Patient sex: M
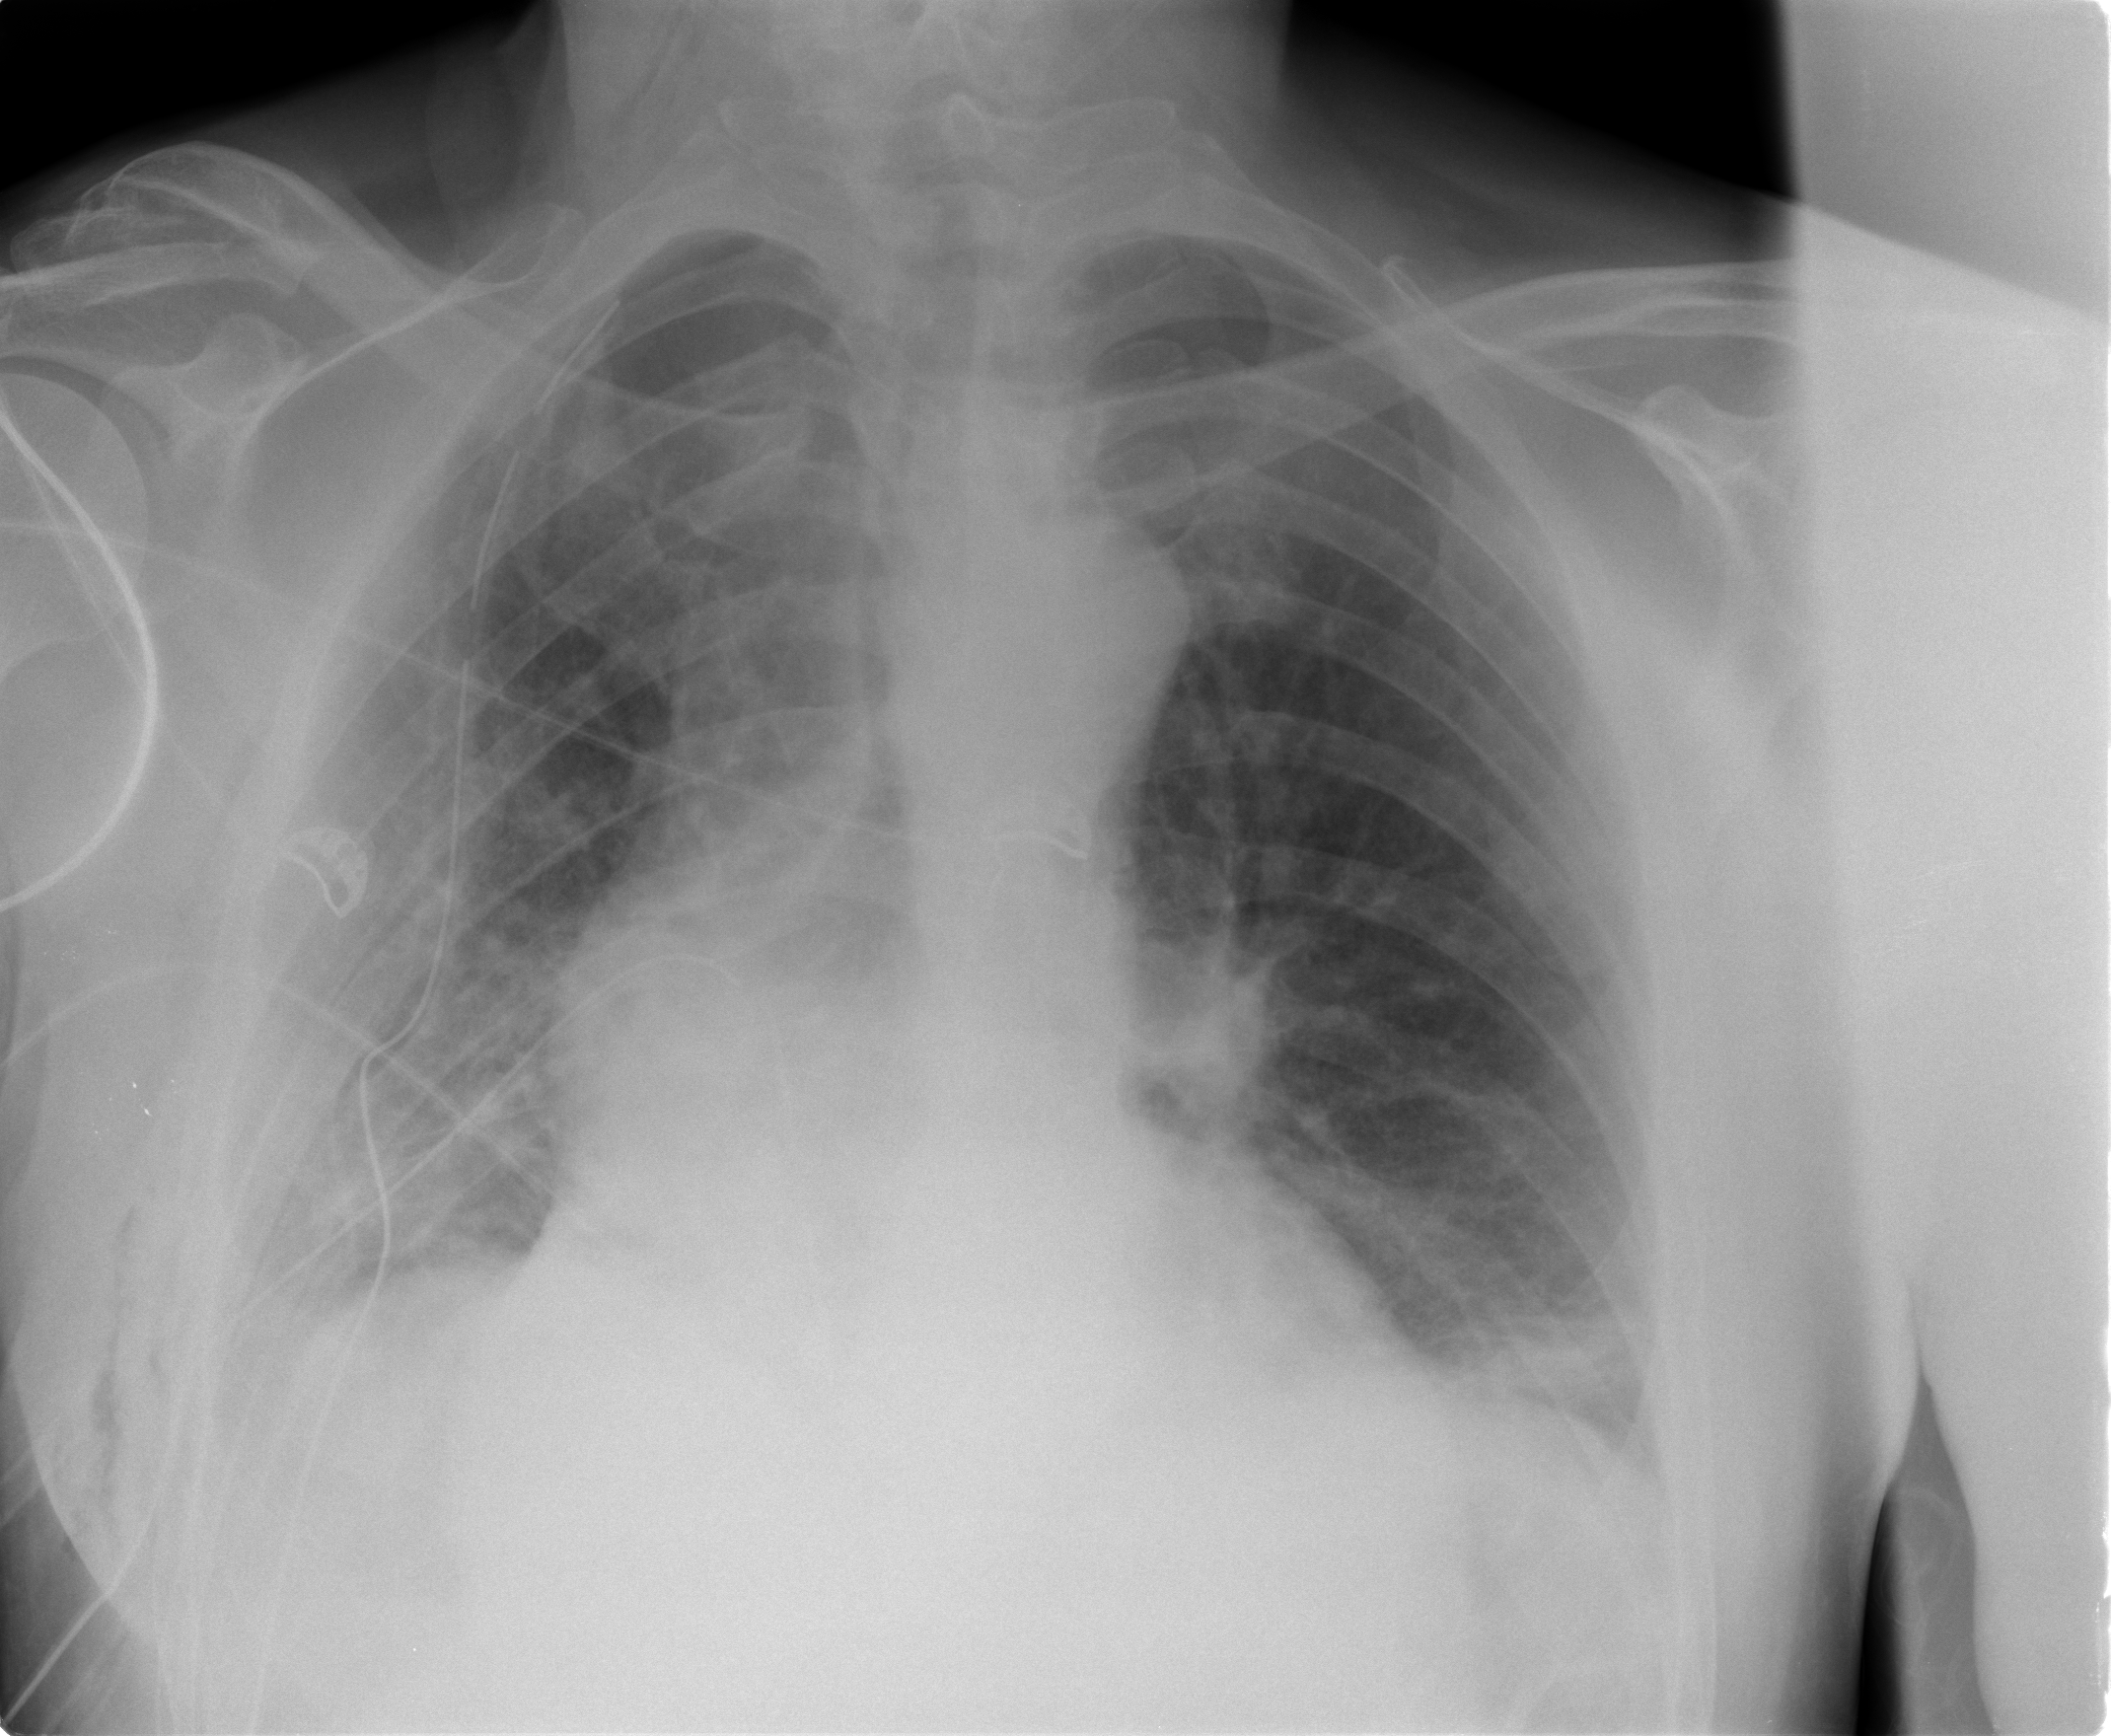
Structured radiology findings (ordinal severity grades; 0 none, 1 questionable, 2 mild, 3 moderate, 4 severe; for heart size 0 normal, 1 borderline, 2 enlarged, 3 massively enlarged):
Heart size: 2
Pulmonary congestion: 2
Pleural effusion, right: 2
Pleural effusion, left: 0
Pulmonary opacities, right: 2
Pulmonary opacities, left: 0
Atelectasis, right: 2
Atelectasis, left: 2